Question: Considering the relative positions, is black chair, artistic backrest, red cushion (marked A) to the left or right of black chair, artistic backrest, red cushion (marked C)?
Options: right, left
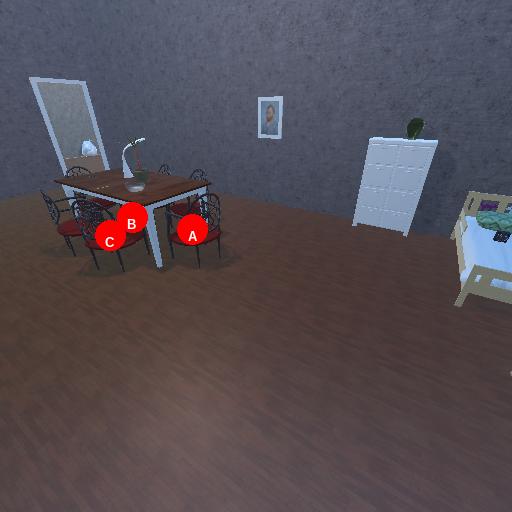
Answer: right